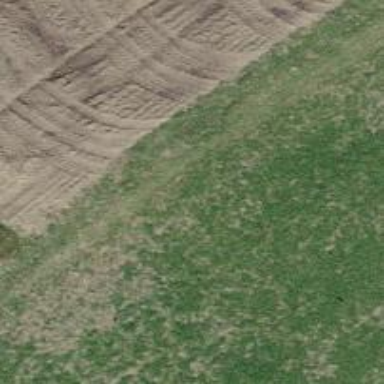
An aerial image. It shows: Agricultural track with ground surface. The track is categorized as grade 5 and is suitable for agricultural vehicles.